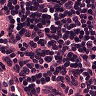
Metastatic tissue present: no